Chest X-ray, PA view. Patient: 62 years old, sex M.
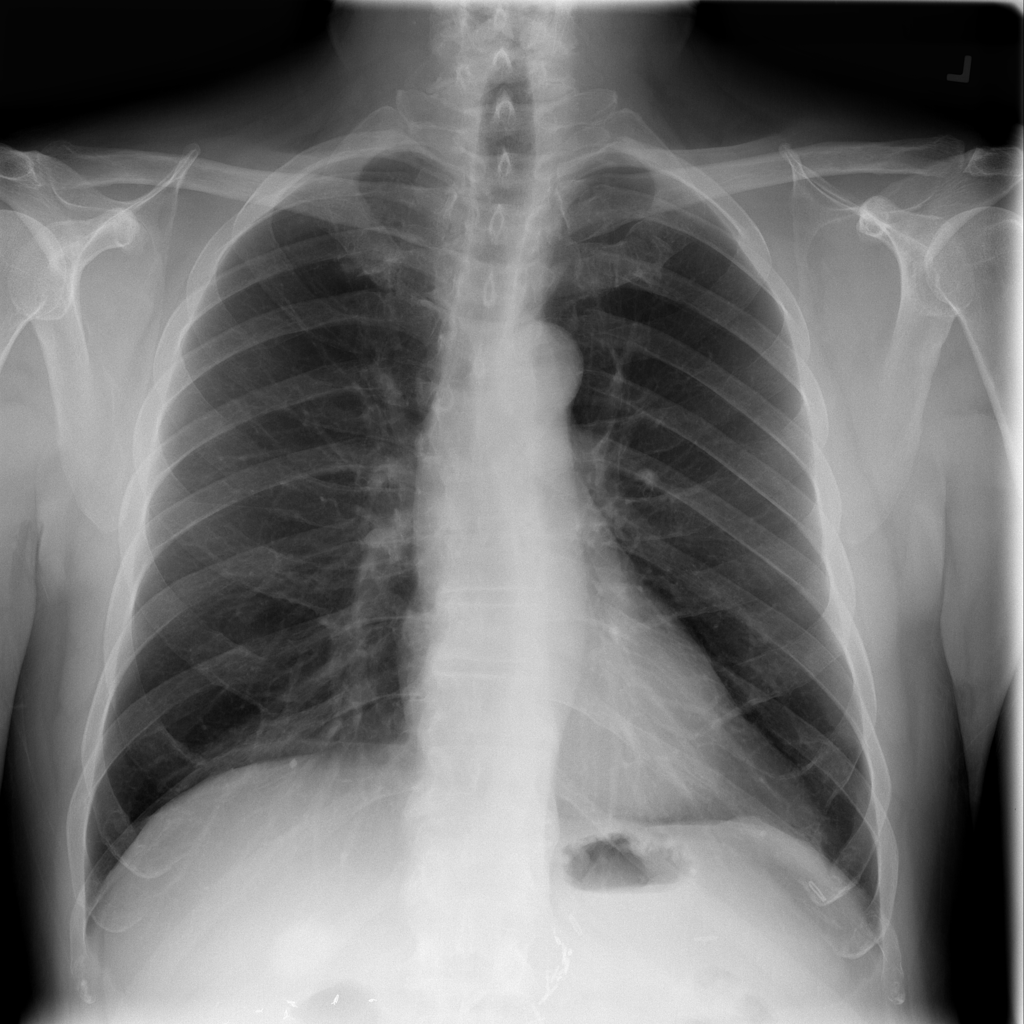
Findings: No Finding